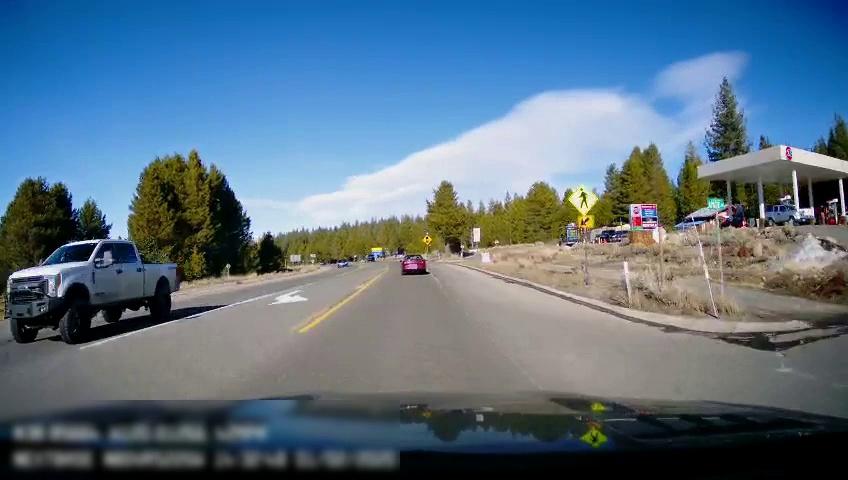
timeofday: Day
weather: Sunny
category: Drivable Space
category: Vehicles | Car
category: Vehicles | SUV
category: Vehicles | Truck
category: Vehicles | Car
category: Vehicles | Truck
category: Vehicles | SUV
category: Vehicles | Truck
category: Lanes | Current Lane
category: Lanes | Current Lane
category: Lanes | Opposite Lane
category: Traffic | Signs
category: Traffic | Signs
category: Traffic | Signs
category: Traffic | Signs
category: Traffic | Signs
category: Traffic | Signs